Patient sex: F
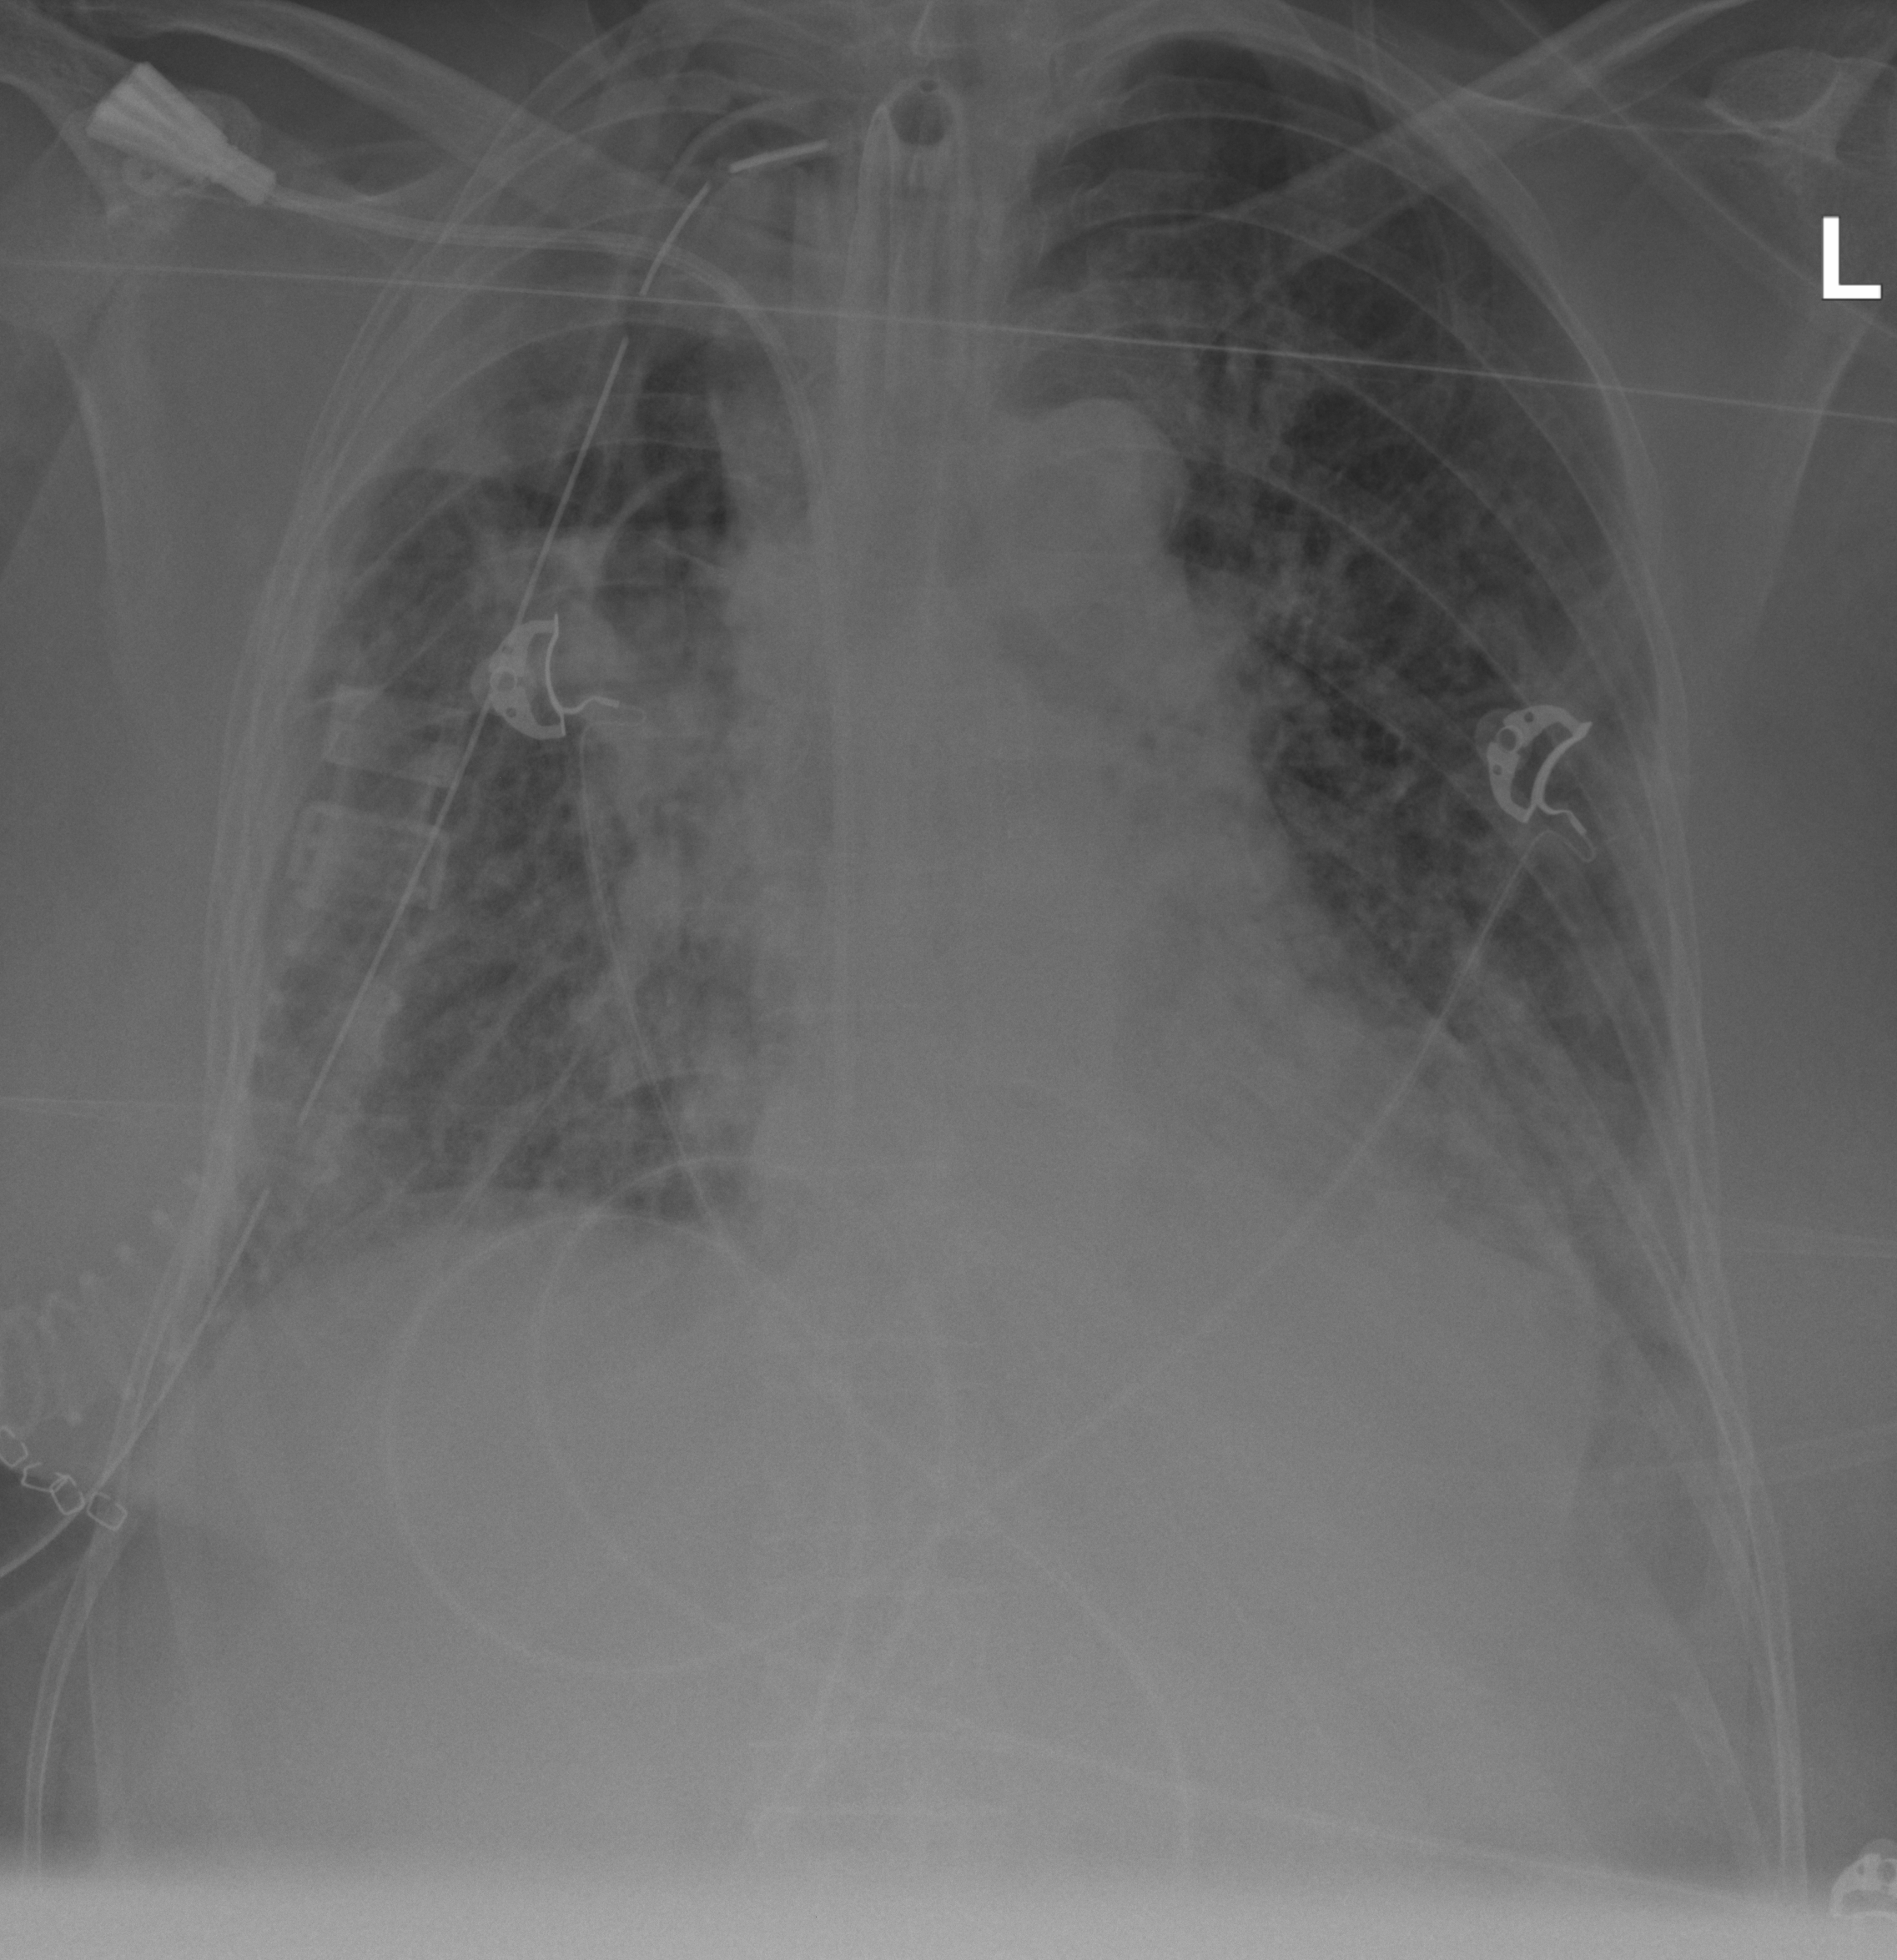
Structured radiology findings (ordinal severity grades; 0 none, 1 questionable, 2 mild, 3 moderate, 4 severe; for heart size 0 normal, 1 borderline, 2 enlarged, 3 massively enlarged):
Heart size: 0
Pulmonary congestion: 2
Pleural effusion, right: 2
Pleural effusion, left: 1
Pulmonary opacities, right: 3
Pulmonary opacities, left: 2
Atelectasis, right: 3
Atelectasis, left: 2